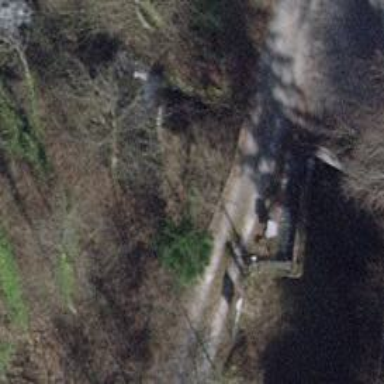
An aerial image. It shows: Drain passing through tunnel.